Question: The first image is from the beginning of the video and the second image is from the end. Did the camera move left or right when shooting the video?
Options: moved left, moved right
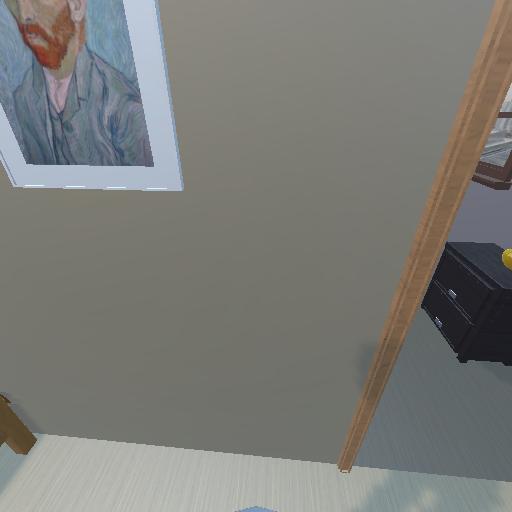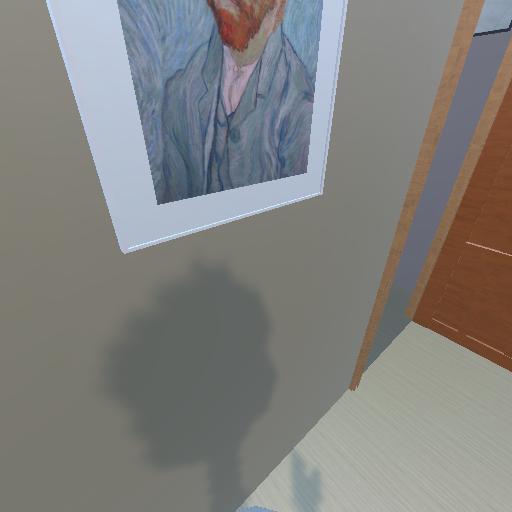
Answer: moved left